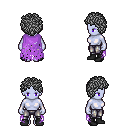
a pixel art fantasy rpg character, female body template, dark elf, purple skin, maroon tattered cape, metal pants, gray curly afro hairstyle, black shoes, four views (front, back, left, right), 2x2 character sprite sheet, small pixel art, hard edges, no anti-aliasing